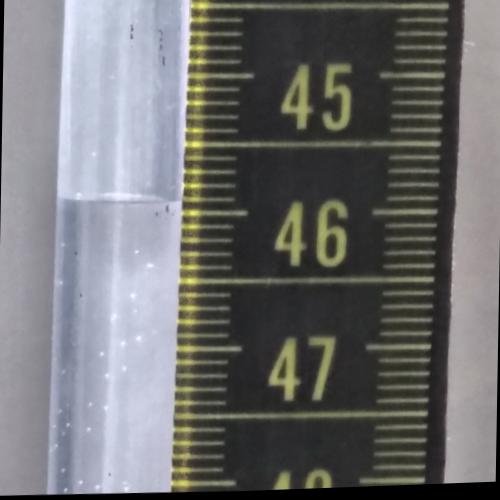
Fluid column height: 45.9 cm